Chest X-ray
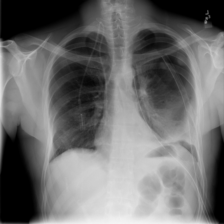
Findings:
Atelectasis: negative
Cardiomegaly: negative
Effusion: negative
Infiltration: negative
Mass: negative
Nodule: negative
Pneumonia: negative
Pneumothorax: positive
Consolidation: negative
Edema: negative
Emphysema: negative
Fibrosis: negative
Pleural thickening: negative
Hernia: negative